Question: When I shade the row headers in my theme for grid.table, the horizontal lines between the rows don't appear. Sometimes one line will show, but it's thinner than the ones between the core cells.
If I set the row padding to 5 lines, the gridlines sometimes appear, but that obviously isn't practical.
Here's an example:
'''
library(grid)
library(gridExtra)
t = ttheme_default(
rowhead=list(
fg_params=list(fontface="plain"),
bg_params=list(fill=c(NA, rep("grey80",5)))
)
)
grid.newpage()
grid.table(iris[1:5, 1:3], theme=t)
'''

The answer below from baptiste solved my problem. Thanks!
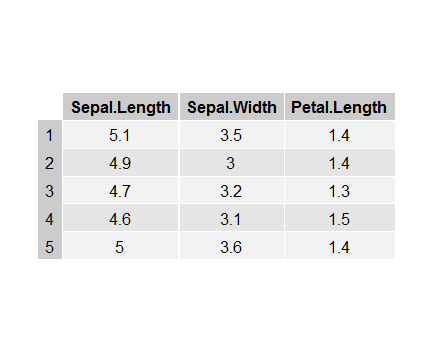
Answer: by default the colour (border) of the background rectangles is set to NA, which in grid takes no space. If you want to see borders, you should set an actual colour, e.g.
'''
bg_params=list(fill=c(NA, rep("grey80",5)), col="white")
'''
and for thicker lines, use the lwd parameter.